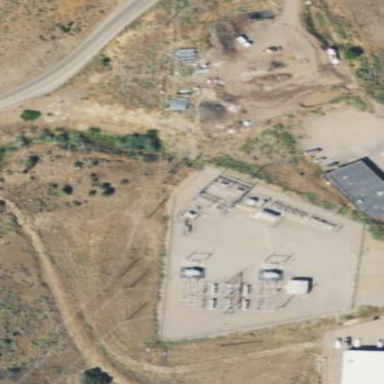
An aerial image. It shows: Power substation.